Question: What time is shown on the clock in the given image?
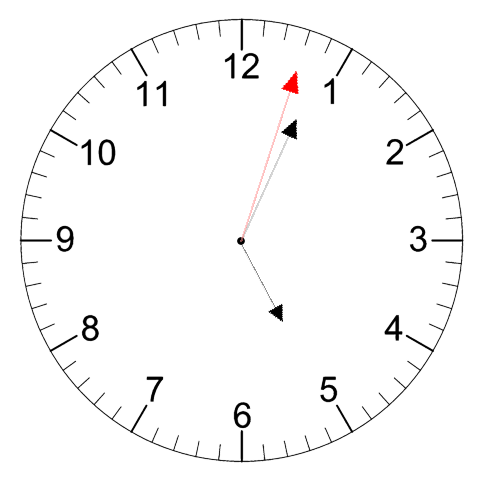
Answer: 05:04:03